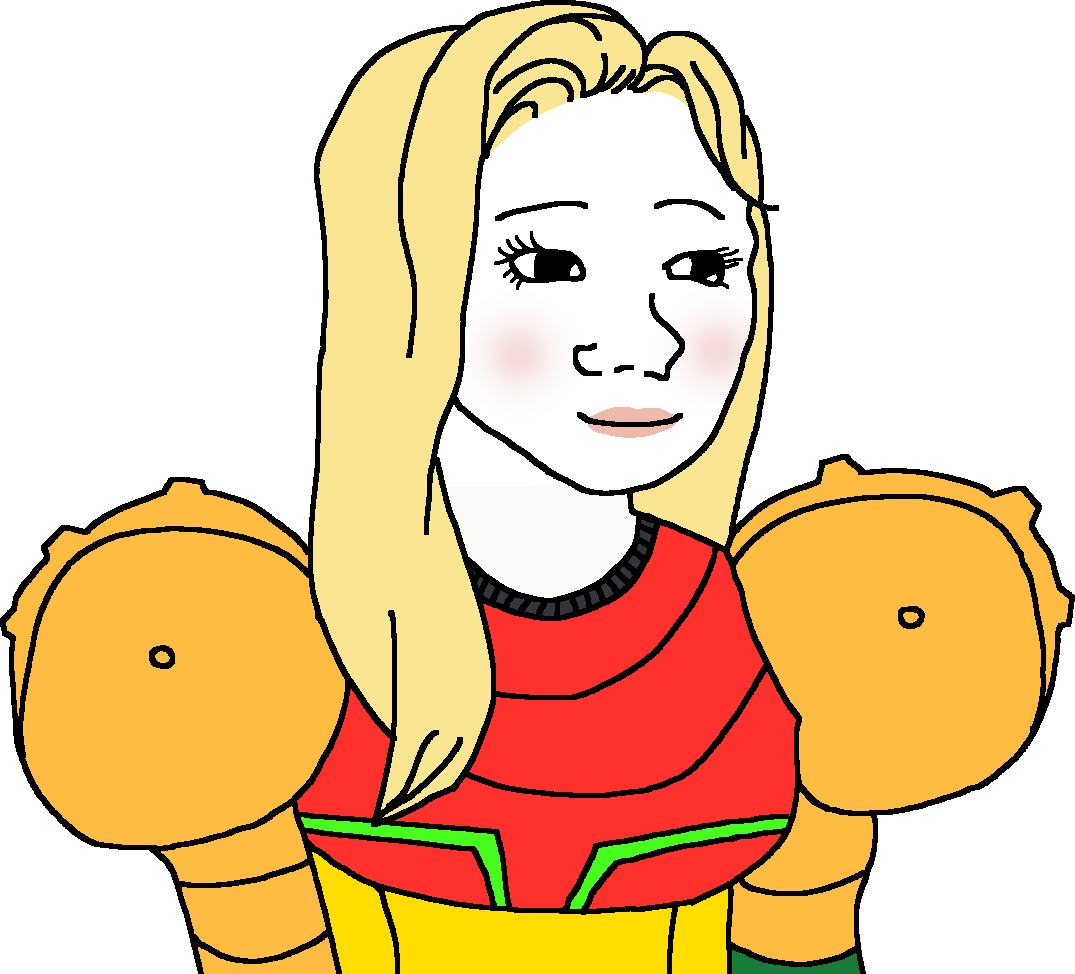
Label: 5_Trad_Wife